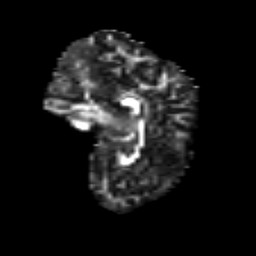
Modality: FA
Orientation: sagittal
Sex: male
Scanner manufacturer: siemens
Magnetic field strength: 3 T
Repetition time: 5 s
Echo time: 0.071 s